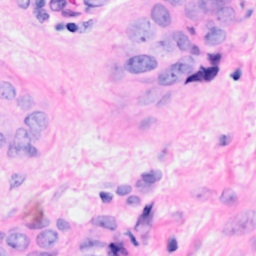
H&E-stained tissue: Breast